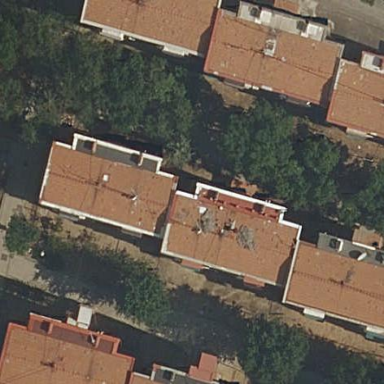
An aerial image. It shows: View of apartment building.